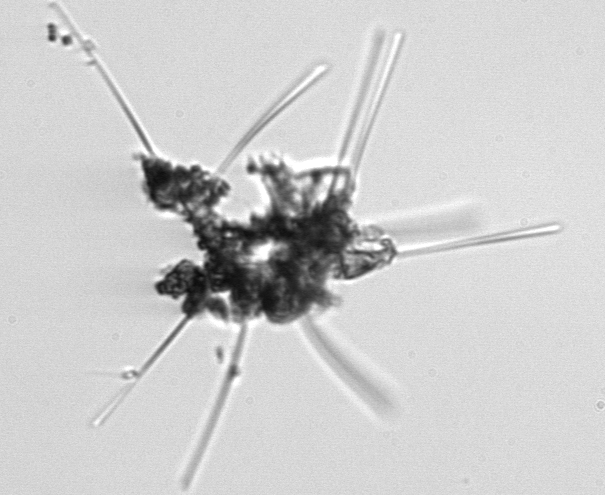
Label: Asterionellopsis_glacialis